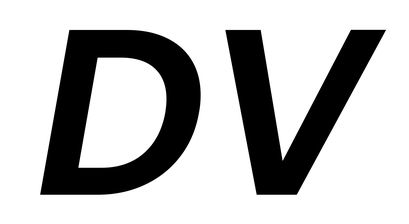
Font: Poppins-SemiBoldItalic